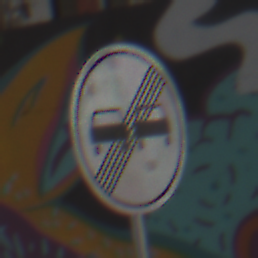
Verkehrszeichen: EndeUeberholverbot
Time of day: Midday
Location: Roofed (Special)
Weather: Overcast
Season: NotSpecified
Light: Natural